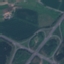
Land use / land cover: Highway